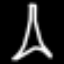
Label: The Eiffel Tower